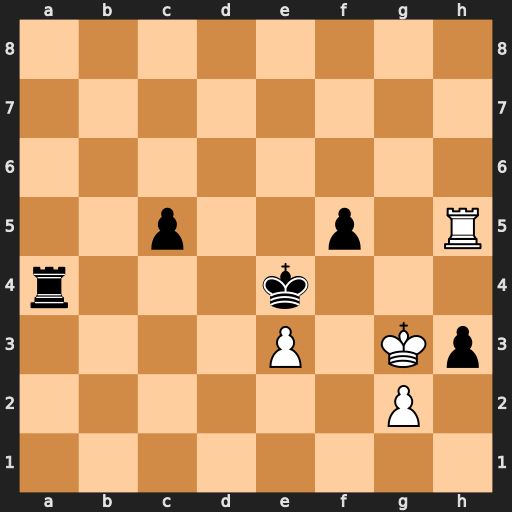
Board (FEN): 8/8/8/2p2p1R/r3k3/4P1Kp/6P1/8
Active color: w
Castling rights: -
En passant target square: -
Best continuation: Rh4+ Kxe3 Rxa4